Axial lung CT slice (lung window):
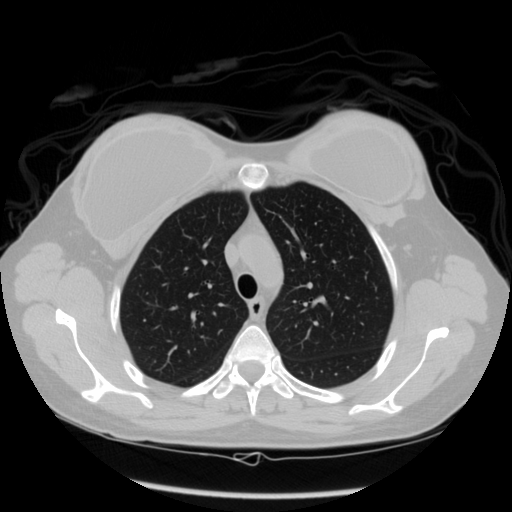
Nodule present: no